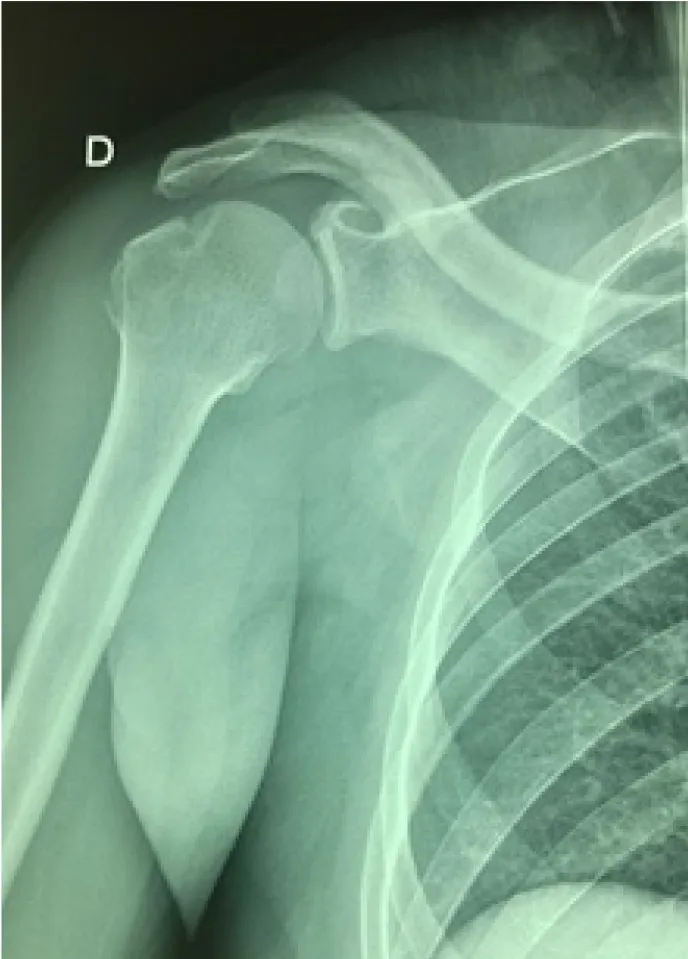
Post-reductional AP X-ray control of the fracture-dislocation of the shoulder.
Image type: radiology (x_ray)